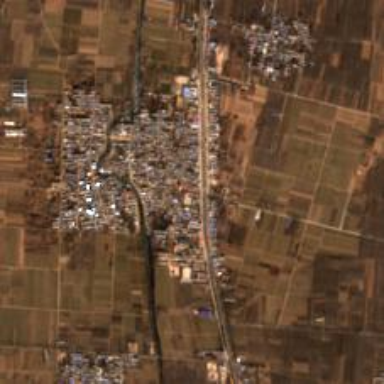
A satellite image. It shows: Township within town.